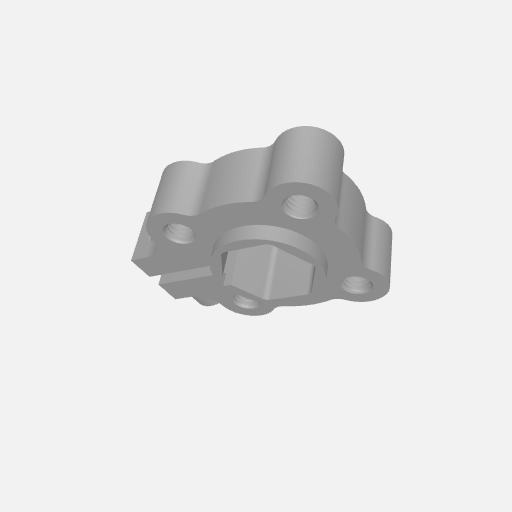
Part: ClampingHub12RID